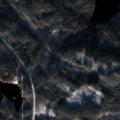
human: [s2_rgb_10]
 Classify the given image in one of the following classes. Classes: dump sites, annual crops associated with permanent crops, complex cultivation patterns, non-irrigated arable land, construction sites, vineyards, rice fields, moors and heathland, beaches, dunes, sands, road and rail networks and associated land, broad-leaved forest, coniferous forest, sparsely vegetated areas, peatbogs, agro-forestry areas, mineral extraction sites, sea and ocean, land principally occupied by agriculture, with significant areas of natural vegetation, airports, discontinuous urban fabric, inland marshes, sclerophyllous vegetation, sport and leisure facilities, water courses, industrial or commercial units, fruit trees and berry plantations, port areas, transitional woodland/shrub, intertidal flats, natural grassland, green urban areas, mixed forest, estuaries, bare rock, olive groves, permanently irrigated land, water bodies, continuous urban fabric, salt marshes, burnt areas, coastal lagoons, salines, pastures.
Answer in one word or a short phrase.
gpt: coniferous forest, mixed forest, water bodies